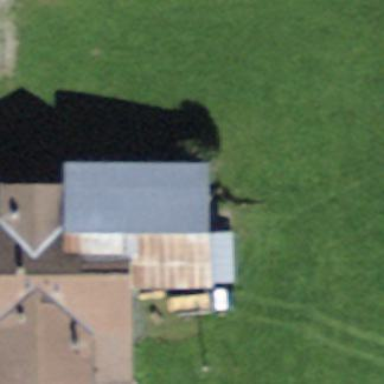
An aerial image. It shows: Barn.